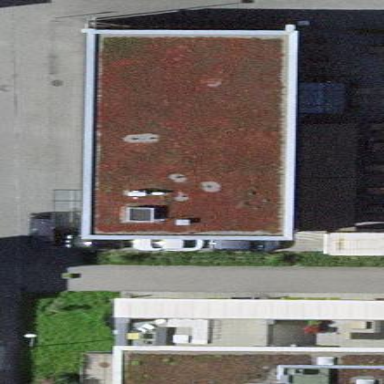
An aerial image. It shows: Restaurant building.